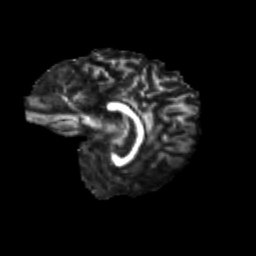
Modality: FA
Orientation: sagittal
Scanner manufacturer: siemens
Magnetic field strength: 3 T
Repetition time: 9.2 s
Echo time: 0.084 s